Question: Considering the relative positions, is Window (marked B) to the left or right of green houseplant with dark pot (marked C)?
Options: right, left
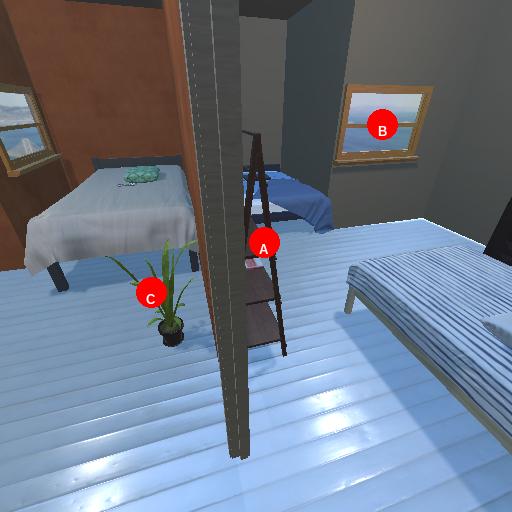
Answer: right